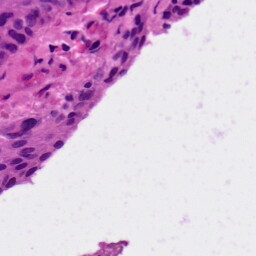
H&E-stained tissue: Skin